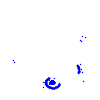
Particle: electron